Field crop: tomato
Growth stage: 1
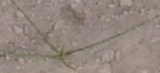
Species: cyperus